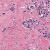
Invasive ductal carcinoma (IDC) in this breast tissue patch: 1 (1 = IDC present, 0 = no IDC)